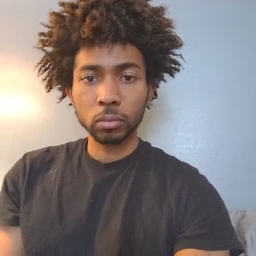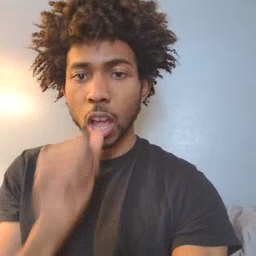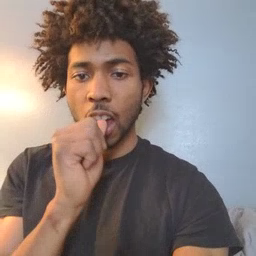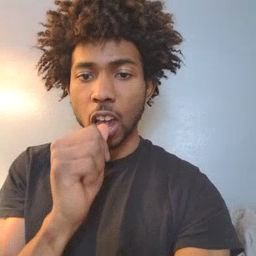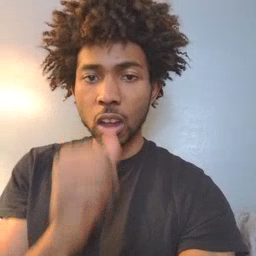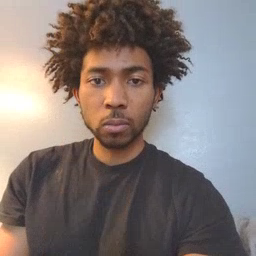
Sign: nuts